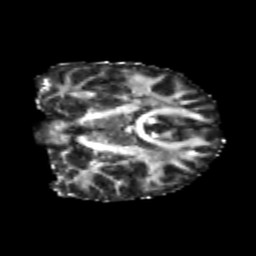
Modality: FA
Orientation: coronal
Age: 25
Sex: female
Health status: healthy
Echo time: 0.074 s